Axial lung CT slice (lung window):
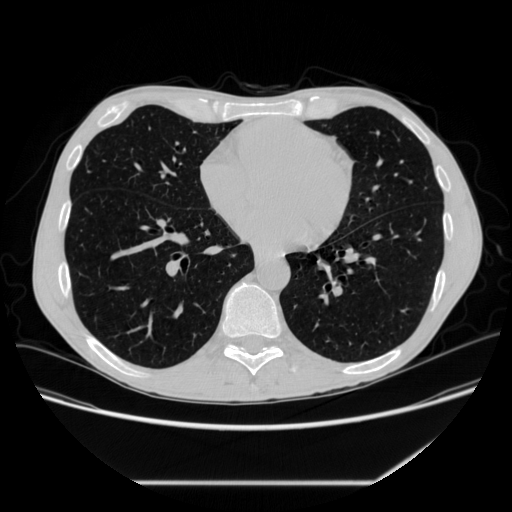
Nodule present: no